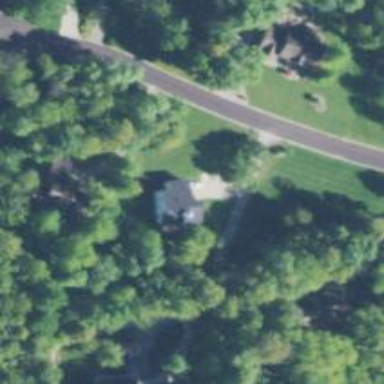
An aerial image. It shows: Shared driveway marked as service road.